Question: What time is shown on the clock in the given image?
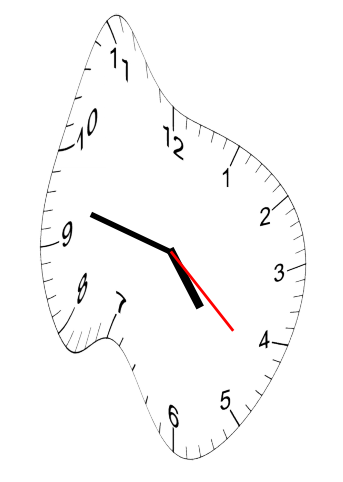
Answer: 04:47:22